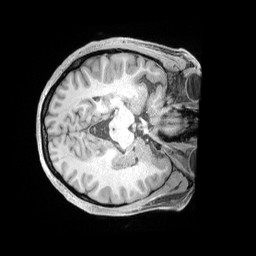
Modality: T1w
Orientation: axial
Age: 39
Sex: female
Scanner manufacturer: siemens
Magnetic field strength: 3 T
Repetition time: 2 s
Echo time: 0.00211 s